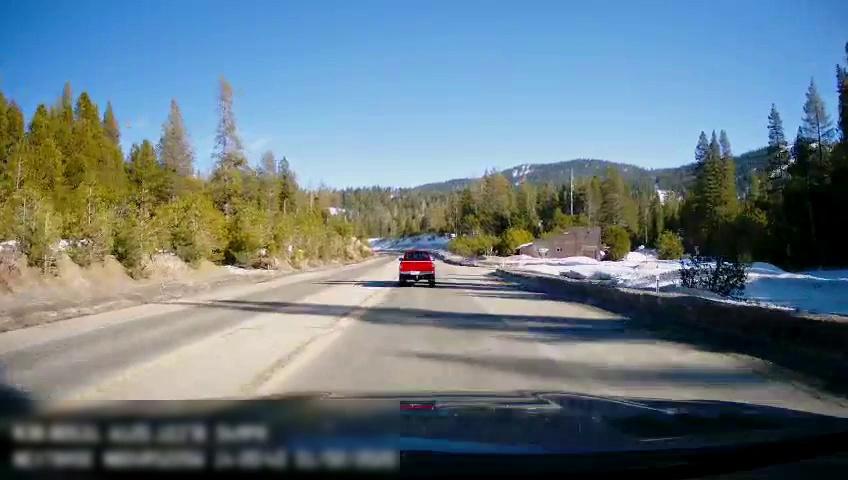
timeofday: Day
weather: Sunny
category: Drivable Space
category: Vehicles | Truck
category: Lanes | Current Lane
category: Lanes | Alternate Lane